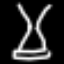
Label: hourglass